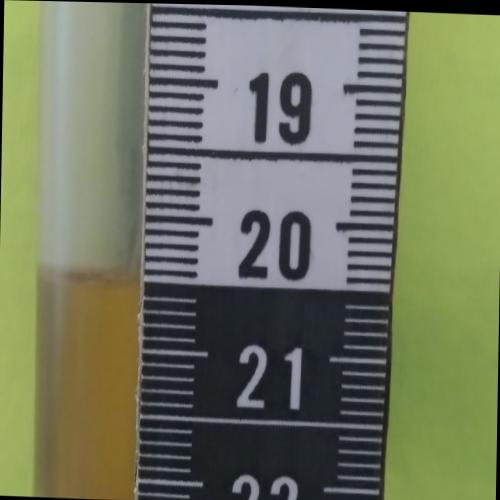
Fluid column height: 20.5 cm